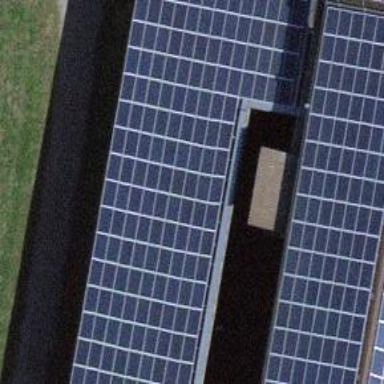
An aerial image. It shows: Solar power generator.